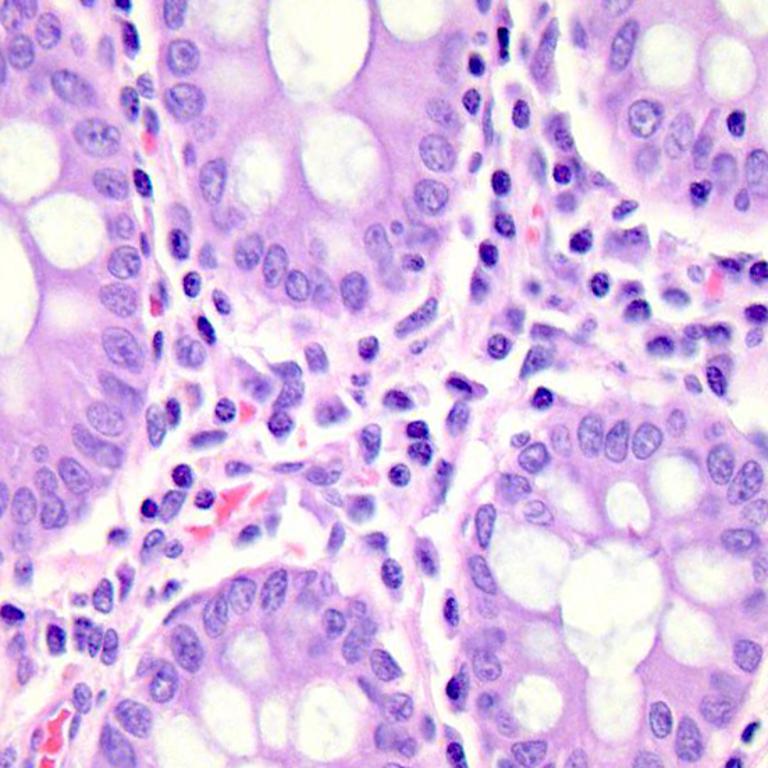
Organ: colon
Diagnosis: benign